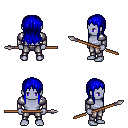
a pixel art fantasy rpg character, male body template, dark elf, purple skin, steel arm armor, metal pants, blue unkempt hairstyle, spear, four views (front, back, left, right), 2x2 character sprite sheet, small pixel art, hard edges, no anti-aliasing